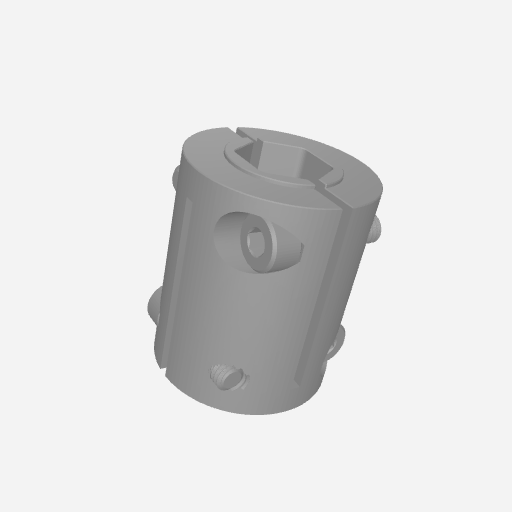
Part: HyperCoupler12RID12RID